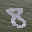
Label: 8